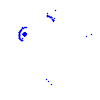
Particle: electron